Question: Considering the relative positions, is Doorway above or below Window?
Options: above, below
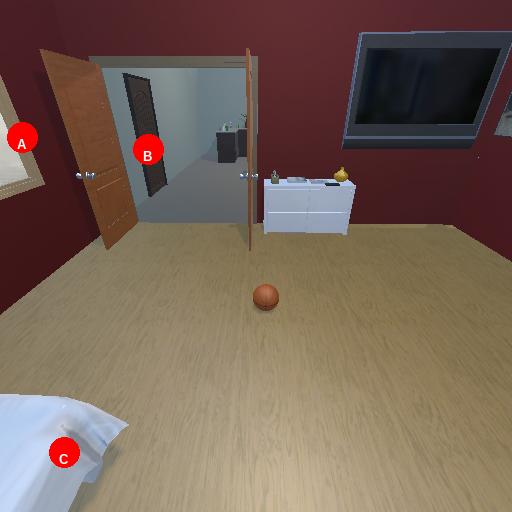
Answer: above